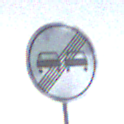
Verkehrszeichen: EndeUeberholverbot
Umgebung: Outdoor, Nature
Tageszeit: Night
Wetter: Clear
Licht: Natural
Jahreszeit: NotSpecified
Kontrast: HighContrast